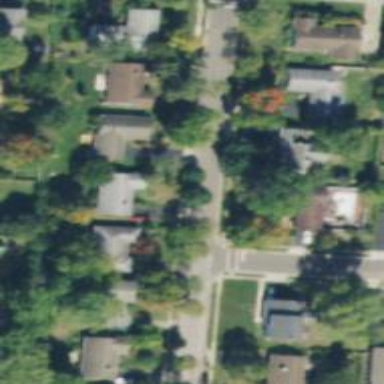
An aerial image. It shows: Residential driveway.